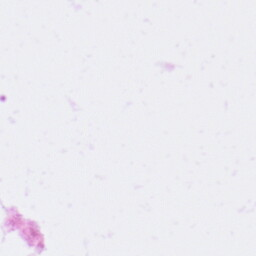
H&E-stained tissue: Pancreatic